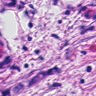
Metastatic tissue present: yes